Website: bh-photo
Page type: review-order
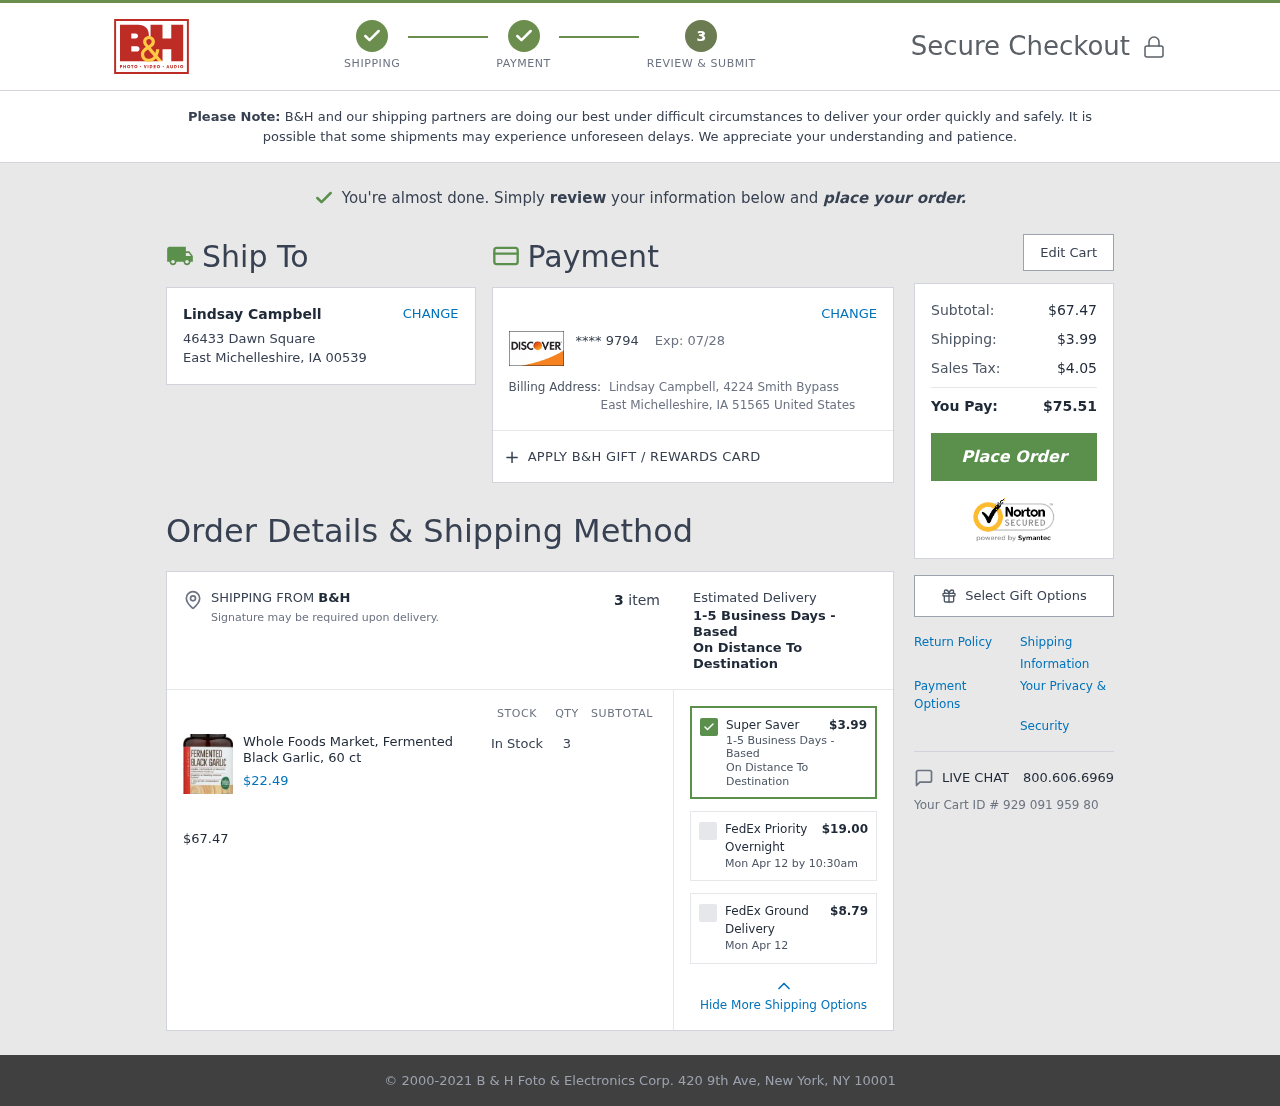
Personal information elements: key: PII_CARD_EXPIRY
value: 07/28
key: PII_CARD_LAST4
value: **** 9794
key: PII_CITY
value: East Michelleshire
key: PII_CITY_STATE_ZIP2
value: East Michelleshire, IA 51565
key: PII_COUNTRY
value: United States
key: PII_FULLNAME
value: Lindsay Campbell
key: PII_FULLNAME2
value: Lindsay Campbell
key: PII_POSTCODE
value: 00539
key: PII_STATE_ABBR
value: IA
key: PII_STREET
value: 46433 Dawn Square
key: PII_STREET2
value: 4224 Smith Bypass
Product elements: key: PRODUCT1_NAME
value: Whole Foods Market, Fermented Black Garlic, 60 ct
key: PRODUCT1_PRICE
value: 22.49
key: PRODUCT1_QUANTITY
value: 3
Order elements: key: ORDER_NUM_ITEMS
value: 3
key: ORDER_SUBTOTAL
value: $67.47
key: ORDER_SHIPPING_COST
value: $3.99
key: ORDER_DELIVERY_DATE
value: Mon Apr 12 by 10:30am
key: ORDER_DELIVERY_DATE2
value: Mon Apr 12
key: ORDER_TAX
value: $4.05
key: ORDER_TOTAL
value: $75.51
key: ORDER_ID
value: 929 091 959 80